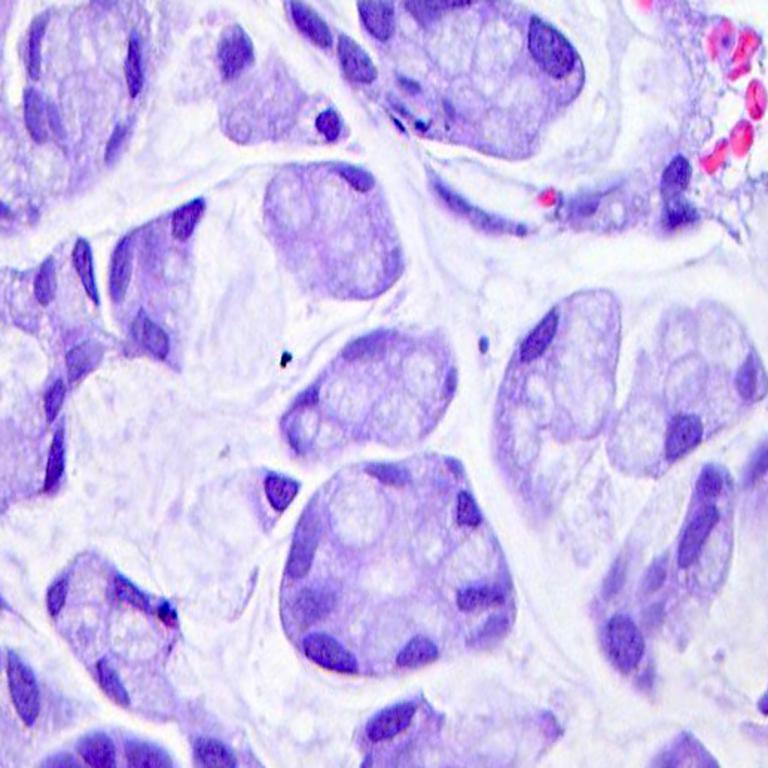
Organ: colon
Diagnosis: adenocarcinomas